Question: I am having an issue like i am using UIWebView in Iphone and data coming as HTML am storing the html data as astring and passing to the UIWebView am getting it in good but
'''
- (void)viewDidLoad {
web.delegate = self;
NSString * str = [dict objectForKey:@"terms"];
[web loadHTMLString:str baseURL:nil];
}
- (void)webViewDidStartLoad:(UIWebView *)webView
{
CGRect frame = web.frame;
frame.size.height = 1;
CGSize fittingSize = [web sizeThatFits:CGSizeZero];
frame.size = fittingSize;
web.frame = frame;
NSLog(@"size: %f, %f", fittingSize.width, fittingSize.height);
web.frame = CGRectMake(10, 100, web.scrollView.contentSize.width, web.scrollView.contentSize.height);
}
'''
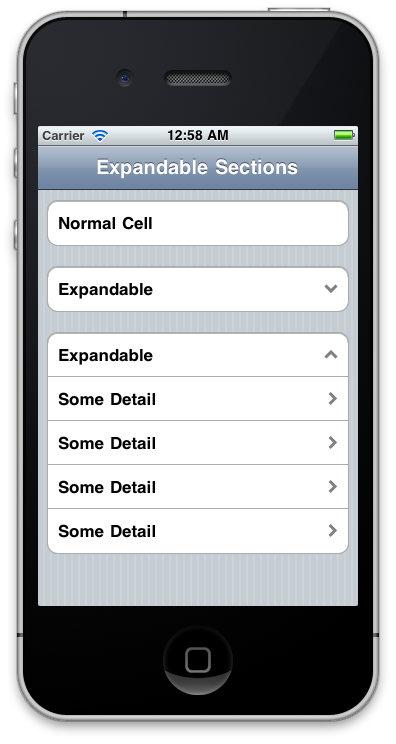
Answer: set your 'web view delegate' and 'frame'.
'''
yourwebview.frame=[[UIScreen mainScreen] bounds];
yourwebview.delegate = self;
'''
end then use this delegate method to set height.
'''
- (void)webViewDidFinishLoad:(UIWebView *)aWebView {
CGSize contentSize = aWebView.scrollView.contentSize;
NSLog(@"webView contentSize: %@", NSStringFromCGSize(contentSize));
yourwebview.contentsize = contentSize;
}
'''